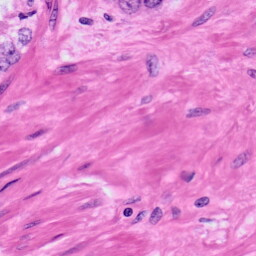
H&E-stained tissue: Prostate